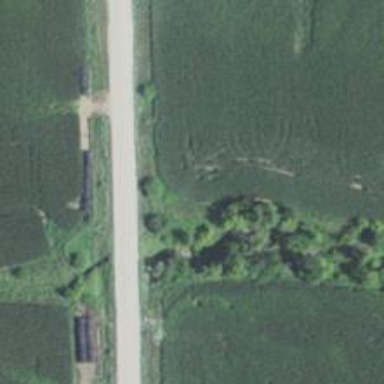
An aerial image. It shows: Culvert tunnel.